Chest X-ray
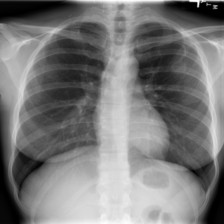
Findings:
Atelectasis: negative
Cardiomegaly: negative
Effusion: negative
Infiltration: negative
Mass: negative
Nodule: negative
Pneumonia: negative
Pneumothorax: negative
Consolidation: negative
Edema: negative
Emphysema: negative
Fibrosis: negative
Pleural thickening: negative
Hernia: negative